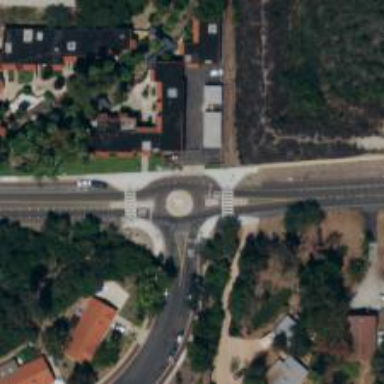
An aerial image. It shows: Tertiary road leading to roundabout junction.